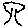
Label: tree